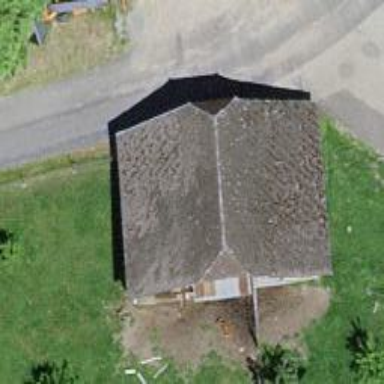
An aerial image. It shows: Rural barn.